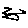
Label: zigzag